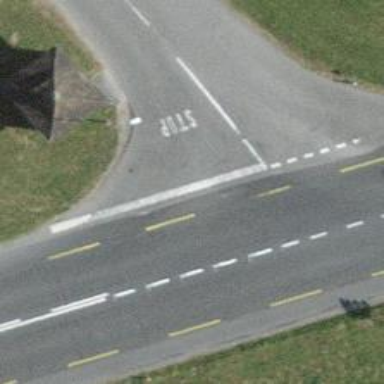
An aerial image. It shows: Stop road.